Question: First of all,check out this image

Gmail uses this image to display the animated emoticon.
How can we show such animation using a png image?
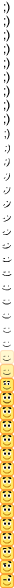
Answer: I leave you a rough <URL> so you can get a starting point:
I will use a simple div element, with the 'width' and 'height' that the animated image will have, the png sprite as 'background-image' and 'background-repeat' set to 'no-repeat'
'''
#anim {
width: 14px; height: 14px;
background-image: url(https://ssl.gstatic.com/ui/v1/icons/mail/im/emotisprites/wink2.png);
background-repeat: no-repeat;
}
'''
'''
<div id="anim"></div>
'''
The trick is basically to scroll the background image sprite up, using the 'background-position' CSS property.
We need to know the 'height' of the animated image (to know how much we will scroll up each time) and how many times to scroll (how many will have the animation).
'''
var scrollUp = (function () {
var timerId; // stored timer in case you want to use clearInterval later
return function (height, times, element) {
var i = 0; // a simple counter
timerId = setInterval(function () {
if (i > times) // if the last frame is reached, set counter to zero
i = 0;
element.style.backgroundPosition = "0px -" + i * height + 'px'; //scroll up
i++;
}, 100); // every 100 milliseconds
};
})();
// start animation:
scrollUp(14, 42, document.getElementById('anim'))
'''
You can also set the CSS properties programmatically so you don't have to define any style on your page, and make a <URL> from the above example, that will allow you to show multiple sprite animations simultaneously:
'''
var wink = new SpriteAnim({
width: 14,
height: 14,
frames: 42,
sprite: "https://ssl.gstatic.com/ui/v1/icons/mail/im/emotisprites/wink2.png",
elementId : "anim1"
});
var monkey = new SpriteAnim({
width: 18,
height: 14,
frames: 90,
sprite: "https://ssl.gstatic.com/ui/v1/icons/mail/im/emotisprites/monkey1.png",
elementId : "anim4"
});
'''
'''
function SpriteAnim (options) {
var timerId, i = 0,
element = document.getElementById(options.elementId);
element.style.width = options.width + "px";
element.style.height = options.height + "px";
element.style.backgroundRepeat = "no-repeat";
element.style.backgroundImage = "url(" + options.sprite + ")";
timerId = setInterval(function () {
if (i >= options.frames) {
i = 0;
}
element.style.backgroundPosition = "0px -" + i * options.height + "px";
i++;
}, 100);
this.stopAnimation = function () {
clearInterval(timerId);
};
}
'''
Notice that I added a 'stopAnimation' method, so you can later stop a specified animation just by calling it, for example:
'''
monkey.stopAnimation();
'''
Check the above example <URL>.